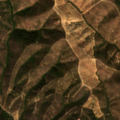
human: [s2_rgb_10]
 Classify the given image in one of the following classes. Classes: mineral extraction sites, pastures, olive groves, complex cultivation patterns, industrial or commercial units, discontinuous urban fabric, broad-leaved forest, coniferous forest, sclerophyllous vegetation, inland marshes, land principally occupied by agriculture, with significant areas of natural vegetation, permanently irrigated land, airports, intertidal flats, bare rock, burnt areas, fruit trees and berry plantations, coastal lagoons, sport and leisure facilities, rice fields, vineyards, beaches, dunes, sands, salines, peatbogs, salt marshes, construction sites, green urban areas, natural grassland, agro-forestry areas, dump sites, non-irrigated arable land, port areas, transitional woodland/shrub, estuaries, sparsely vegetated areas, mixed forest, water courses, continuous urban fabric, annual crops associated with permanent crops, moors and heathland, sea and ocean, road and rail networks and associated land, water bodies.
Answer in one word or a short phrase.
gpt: broad-leaved forest, sclerophyllous vegetation, transitional woodland/shrub